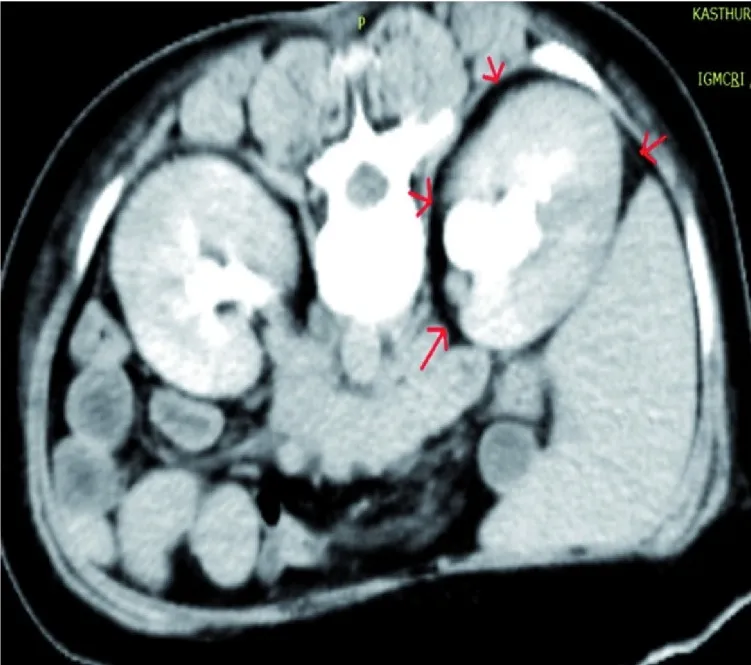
B) Computed tomography scan revealing bilateral renomegaly and mild fat stranding in the right kidney.
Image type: radiology (ct)